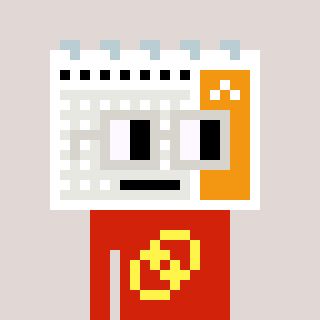
a pixel art character with square light gray glasses, a calendar-shaped head and a red-colored body on a warm background